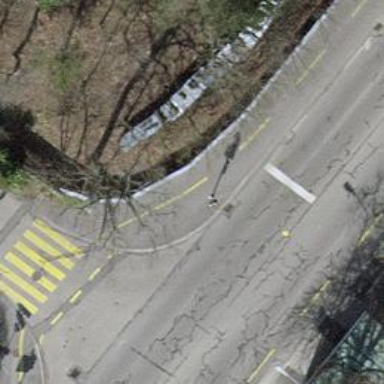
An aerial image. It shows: Asphalt cycleway with asphalt footway alongside it.